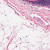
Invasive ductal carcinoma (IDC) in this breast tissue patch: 0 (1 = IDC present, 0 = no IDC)